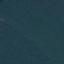
Land use / land cover: Forest